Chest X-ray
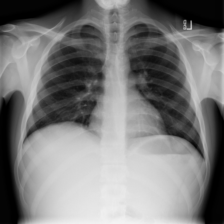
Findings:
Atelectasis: negative
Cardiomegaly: negative
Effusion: negative
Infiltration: negative
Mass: negative
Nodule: positive
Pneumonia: negative
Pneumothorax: negative
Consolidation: negative
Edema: negative
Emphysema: negative
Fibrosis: negative
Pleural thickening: negative
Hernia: negative